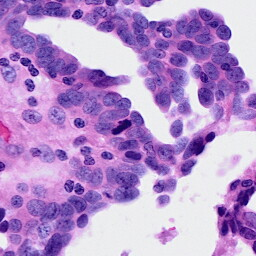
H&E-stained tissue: Ovarian